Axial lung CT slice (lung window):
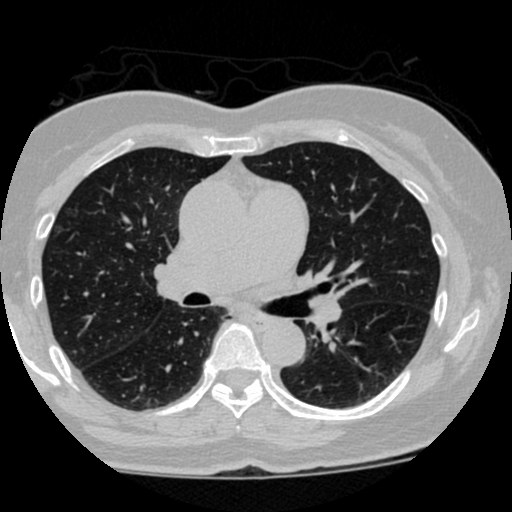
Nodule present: no